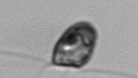
Label: flagellate_morphotype1